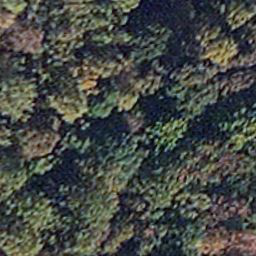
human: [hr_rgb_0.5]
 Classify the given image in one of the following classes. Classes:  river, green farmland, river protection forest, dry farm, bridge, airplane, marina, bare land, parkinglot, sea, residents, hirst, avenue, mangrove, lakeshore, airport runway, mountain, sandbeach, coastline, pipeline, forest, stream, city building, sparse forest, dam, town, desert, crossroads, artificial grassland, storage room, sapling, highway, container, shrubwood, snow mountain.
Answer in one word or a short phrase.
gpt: mangrove